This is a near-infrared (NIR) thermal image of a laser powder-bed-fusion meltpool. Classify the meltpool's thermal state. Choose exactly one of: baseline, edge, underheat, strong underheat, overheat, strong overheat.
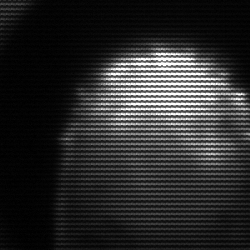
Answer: edge